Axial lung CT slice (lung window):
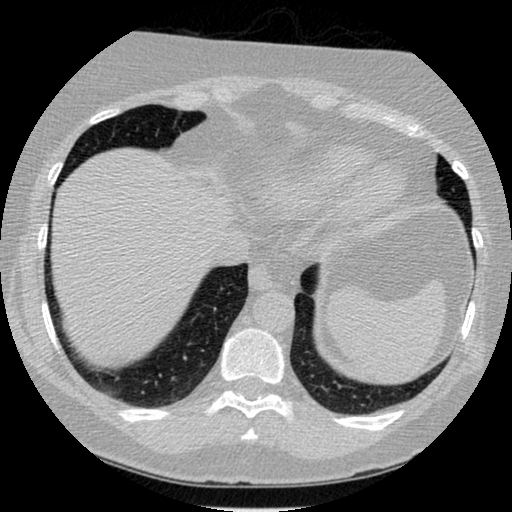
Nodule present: no